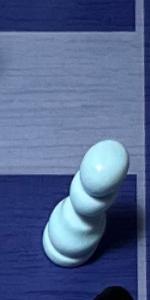
Label: Pawn_White